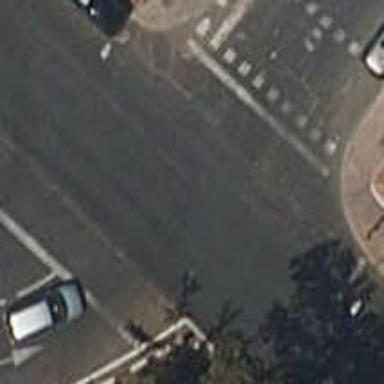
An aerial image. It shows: Road with traffic signals.